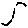
Label: bird